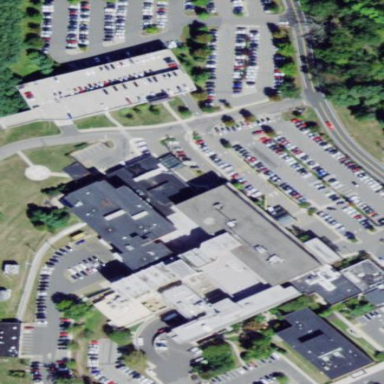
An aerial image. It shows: Hospital building.